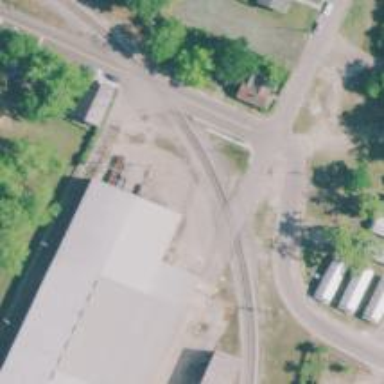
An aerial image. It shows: Level crossing along the railway.